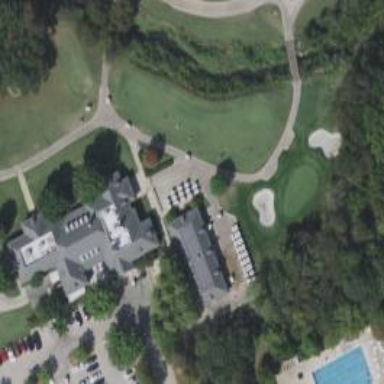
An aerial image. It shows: Pathway for golfing.